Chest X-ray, PA view. Patient: 25 years old, sex F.
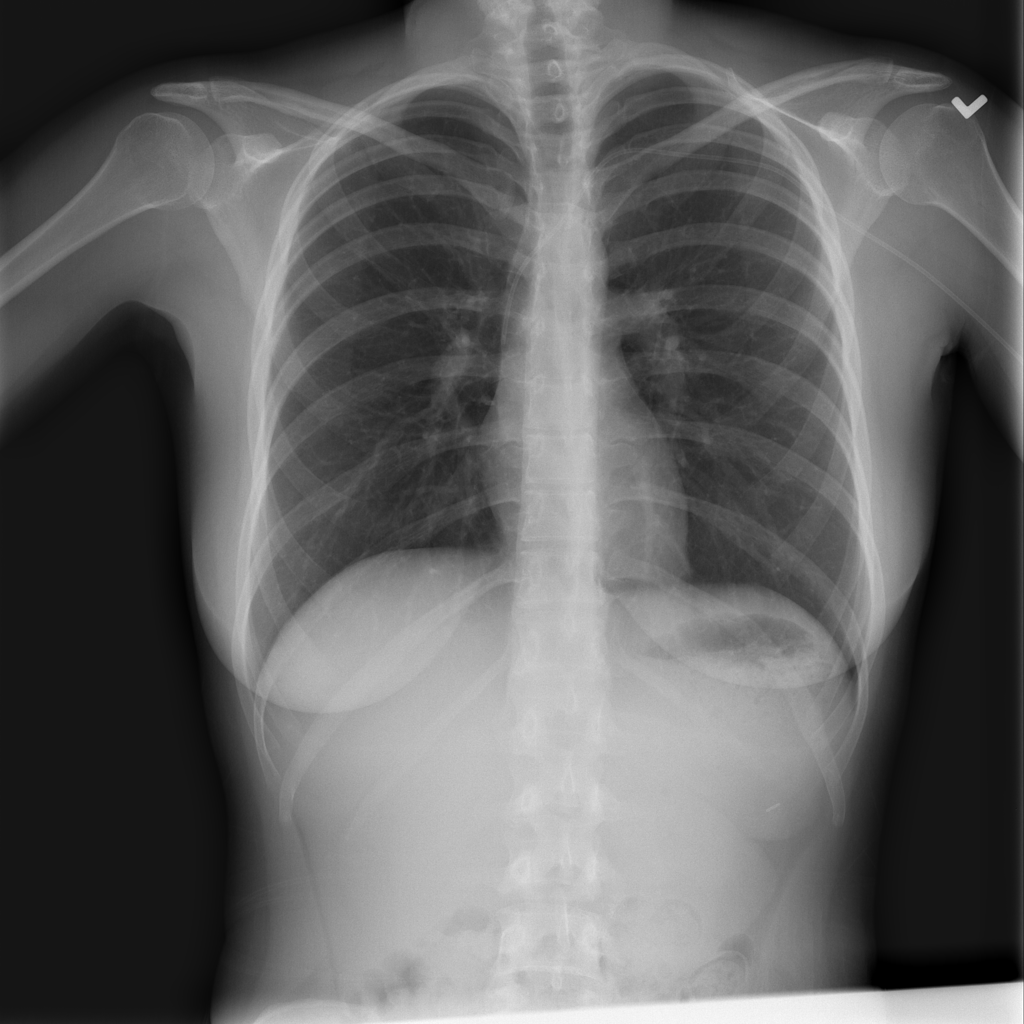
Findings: No Finding